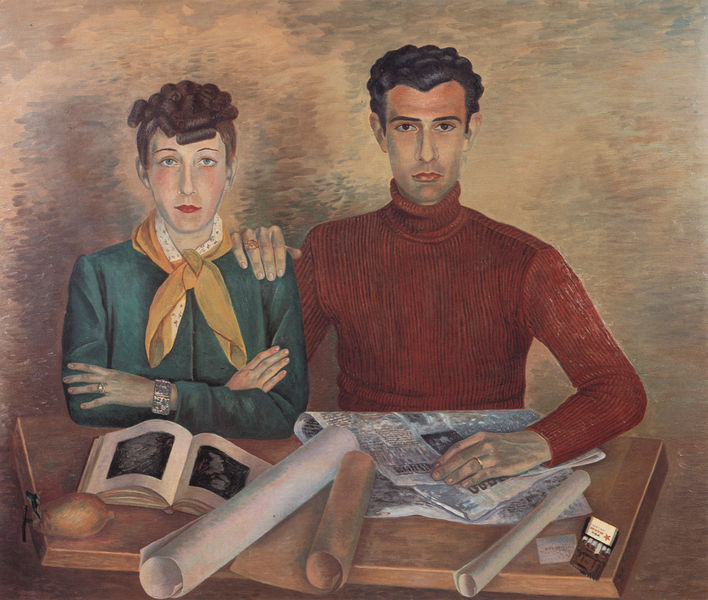
Titel: Gli sposi
Künstler: Gino Severini
Institution: Privatsammlung
Schlagwörter: mann, gelb, grün, frau, rot, dix, bild, bildnis, porträt, paar, locken, deutschland, bücher, papiere, komplementär, man, karten, halstuch, ring, doppelporträt, buch, rolle, karte, ehepaar, rollen, pullover, architekt, zigaretten, fmann, komplementärt